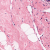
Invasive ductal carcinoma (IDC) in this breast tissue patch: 0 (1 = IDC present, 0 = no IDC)